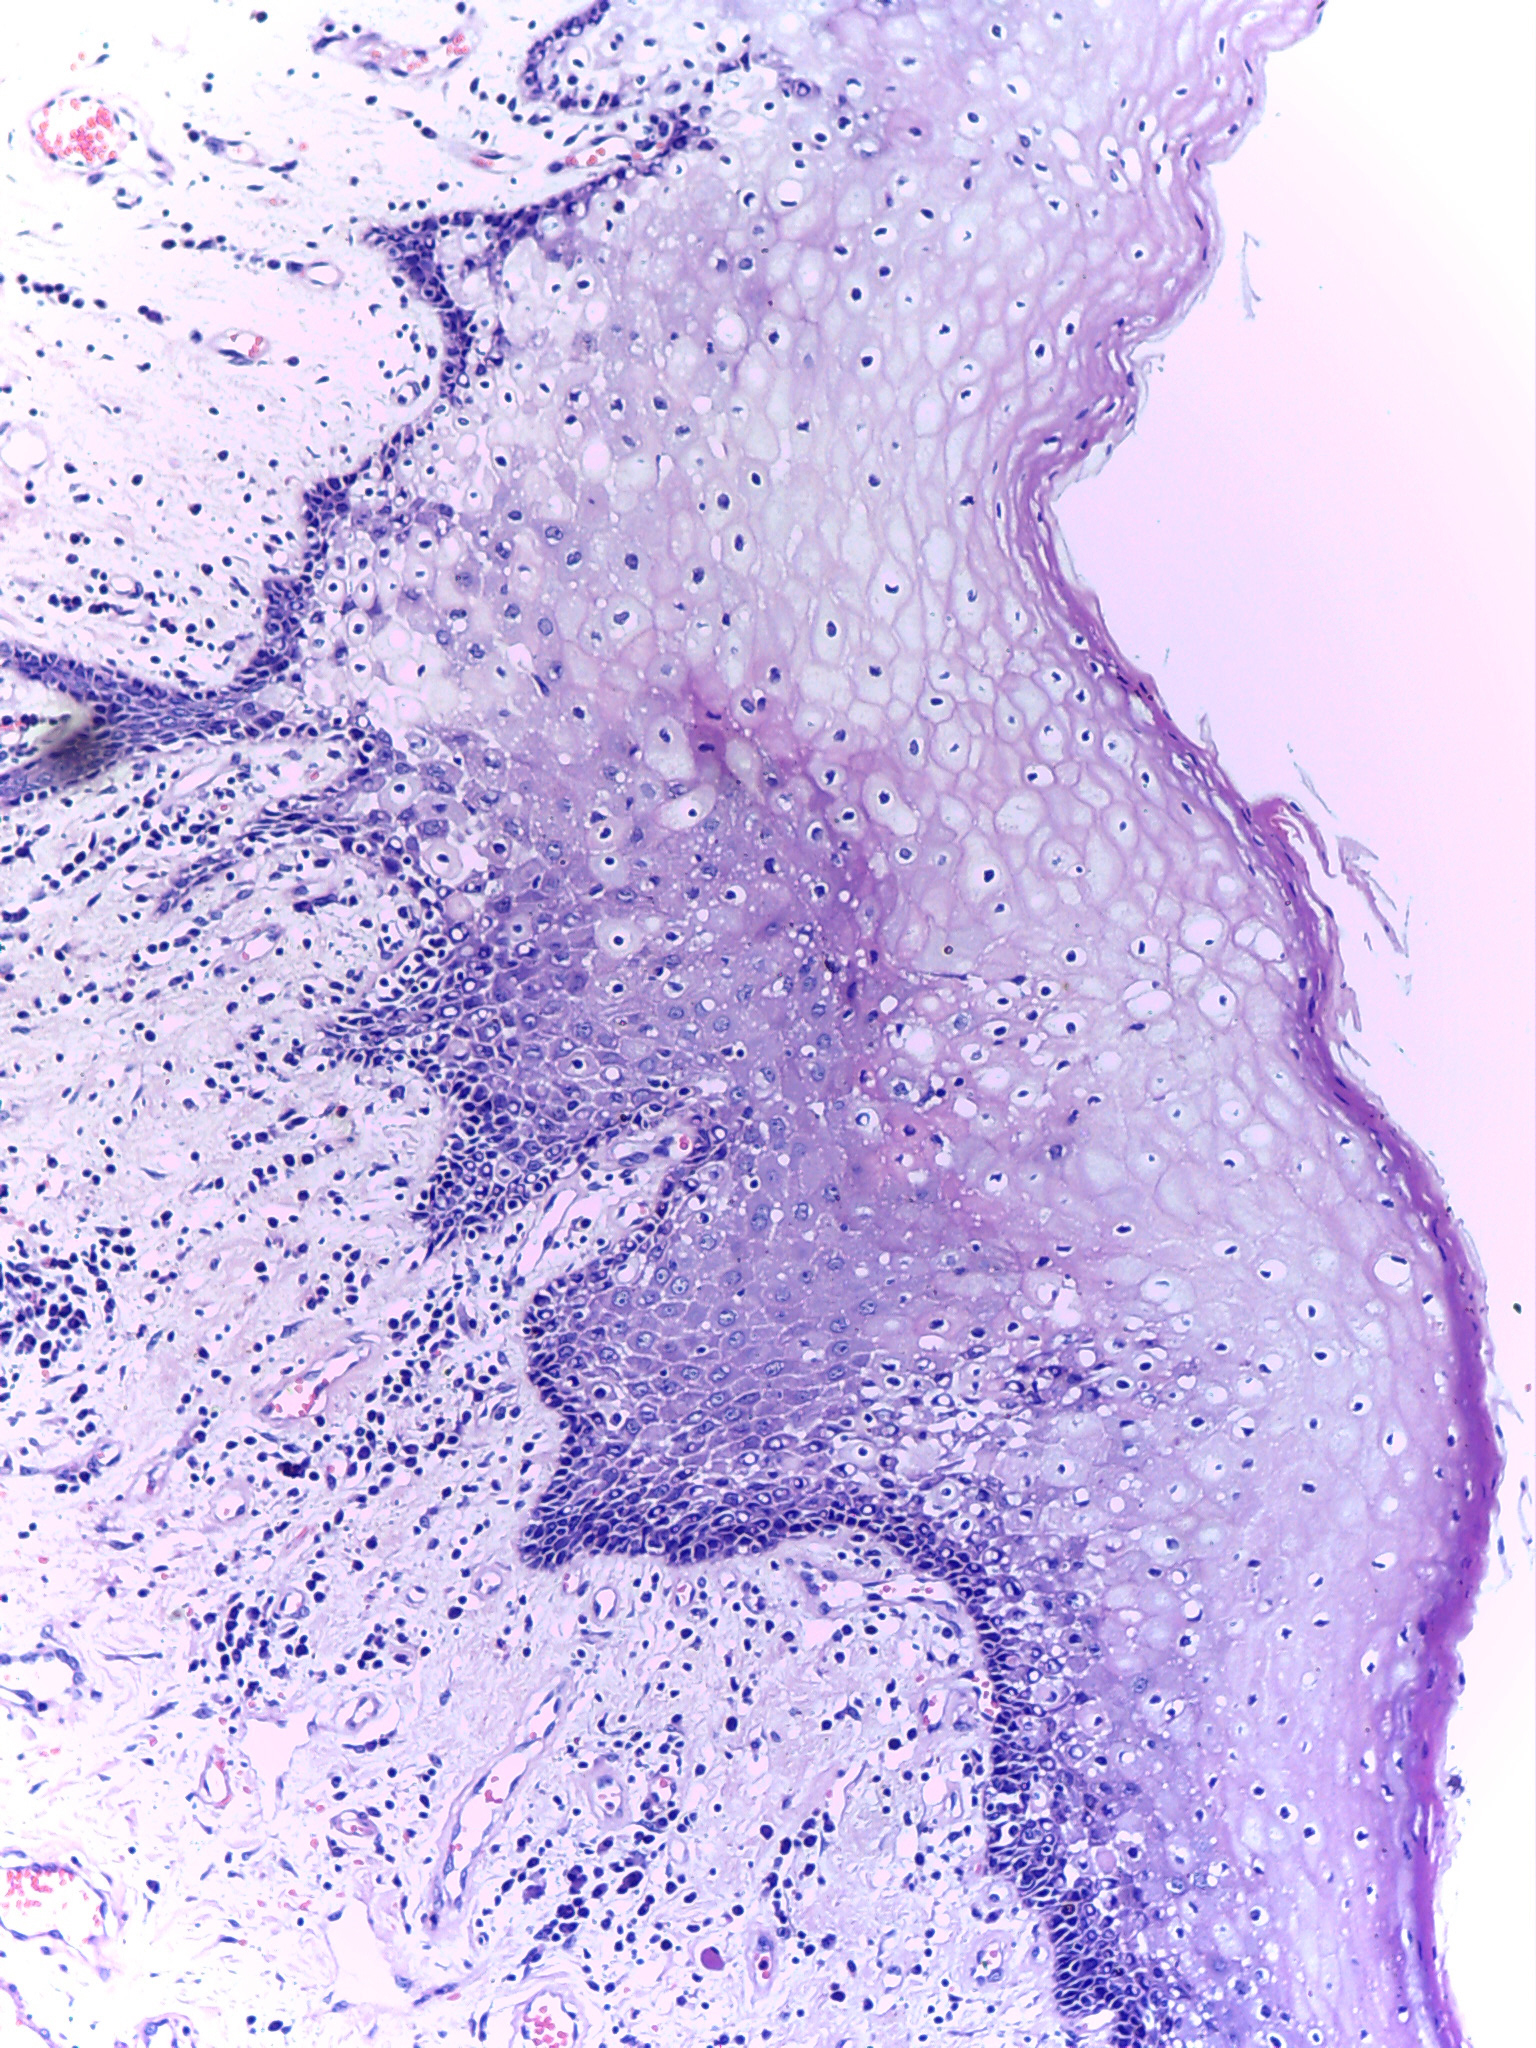
Diagnosis: Normal